Interaction volume radius: 10 \u00c5
Interaction volume height: 20 \u00c5
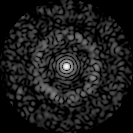
Disorder parameter: 0.8547